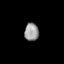
Tissue: lung
Cell type: Epithelial cells
Senescence score: 0.1461
Nuclear area (px): 248
Mean DAPI intensity: 152.323